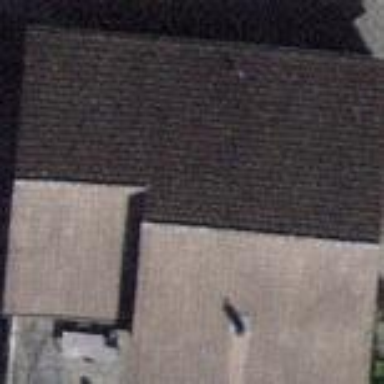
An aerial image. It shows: Building with tile roof.